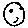
Label: moon